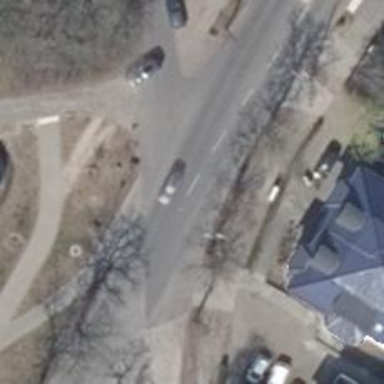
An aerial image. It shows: Secondary road with asphalt surface. There are separate sidewalks on both sides.